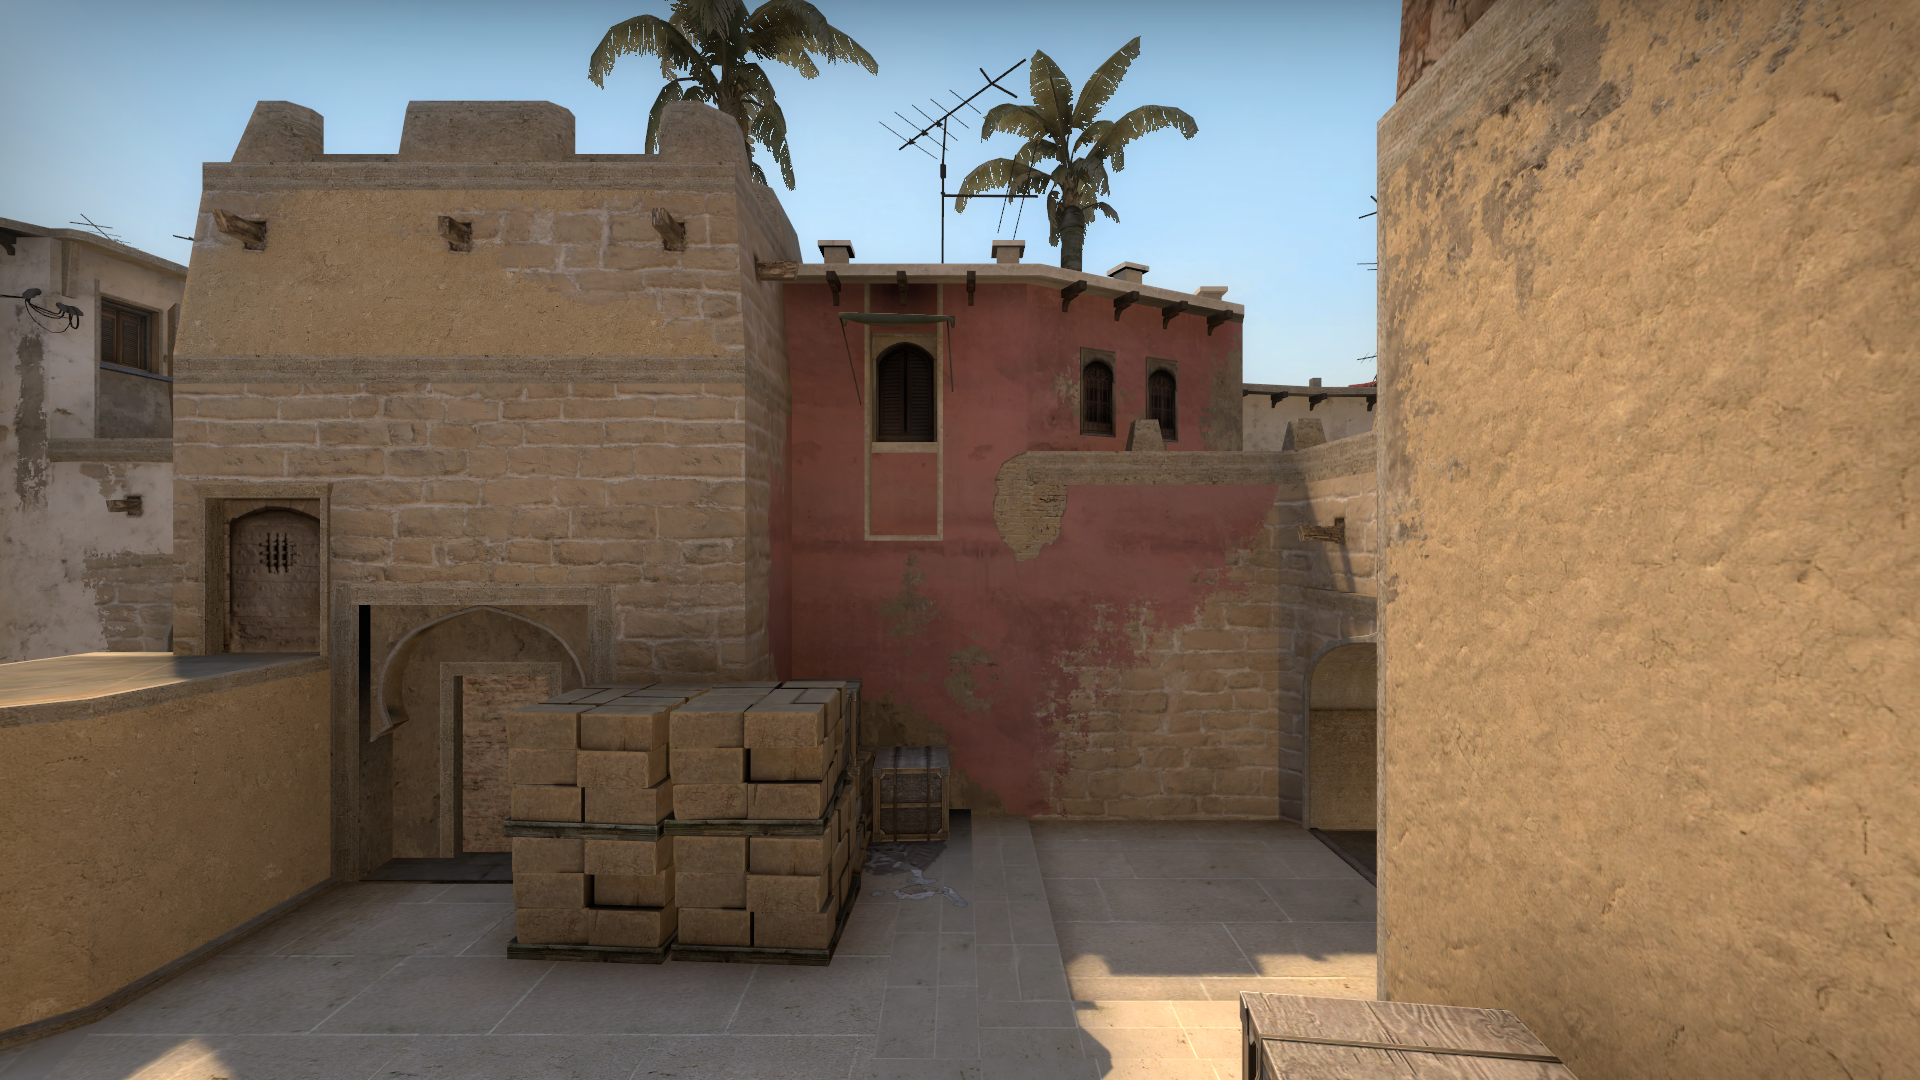
Map: de_mirage